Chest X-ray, AP view. Patient: 21 years old, sex M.
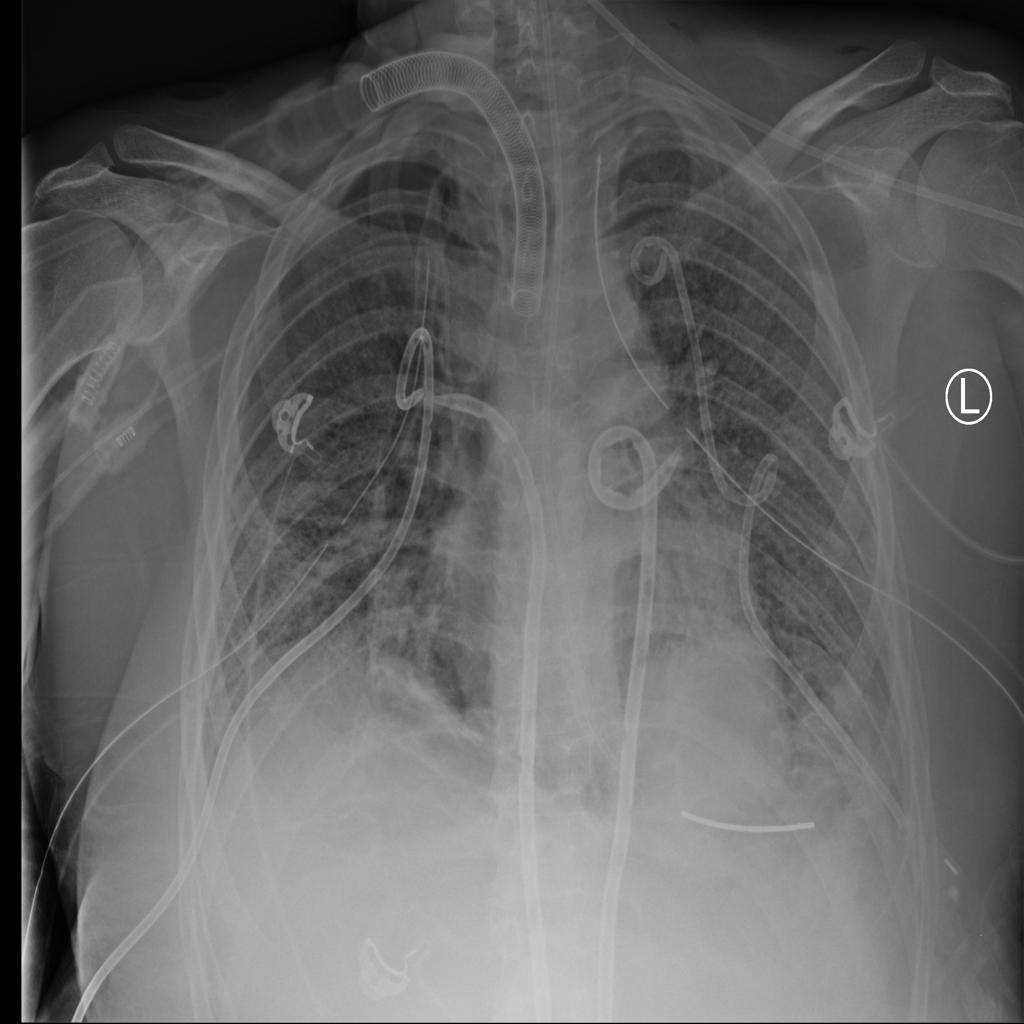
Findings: Consolidation